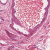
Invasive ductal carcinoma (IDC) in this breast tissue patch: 0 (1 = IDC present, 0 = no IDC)